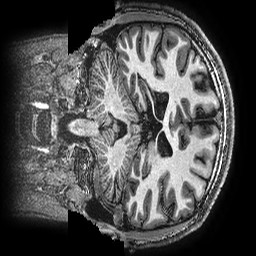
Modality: T1w
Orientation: coronal
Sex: male
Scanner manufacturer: ge
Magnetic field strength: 3 T
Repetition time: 0.00766 s
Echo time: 0.003476 s